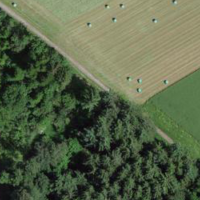
EUNIS habitat code: 41
Species observed at this site:
Milvus milvus
Accipiter nisus